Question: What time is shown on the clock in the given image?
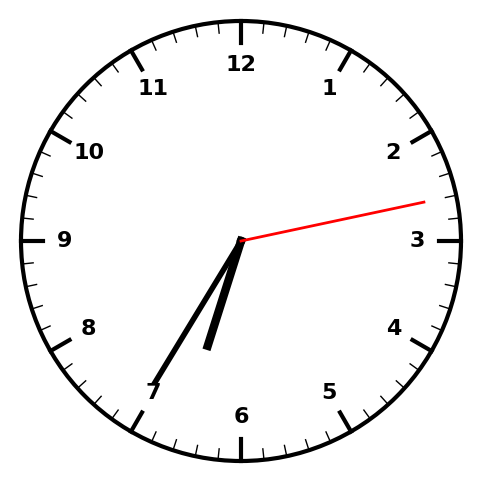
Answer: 06:35:13